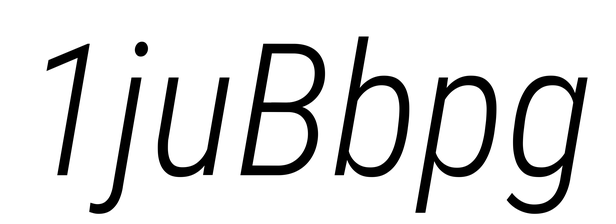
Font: Roboto-Italic_Condensed_Light_Italic